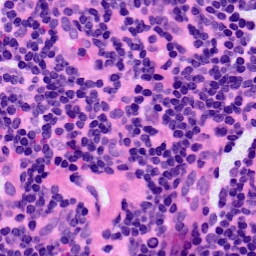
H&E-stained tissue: LymphNode